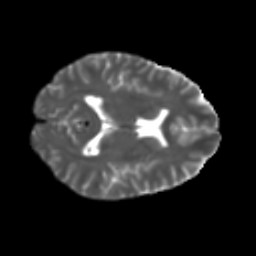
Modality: T2w
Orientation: axial
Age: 34
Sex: female
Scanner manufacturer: ge
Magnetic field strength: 3 T
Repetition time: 7.8 s
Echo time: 0.0606 s